Interaction volume radius: 5 \u00c5
Interaction volume height: 15 \u00c5
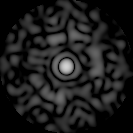
Disorder parameter: 0.8171